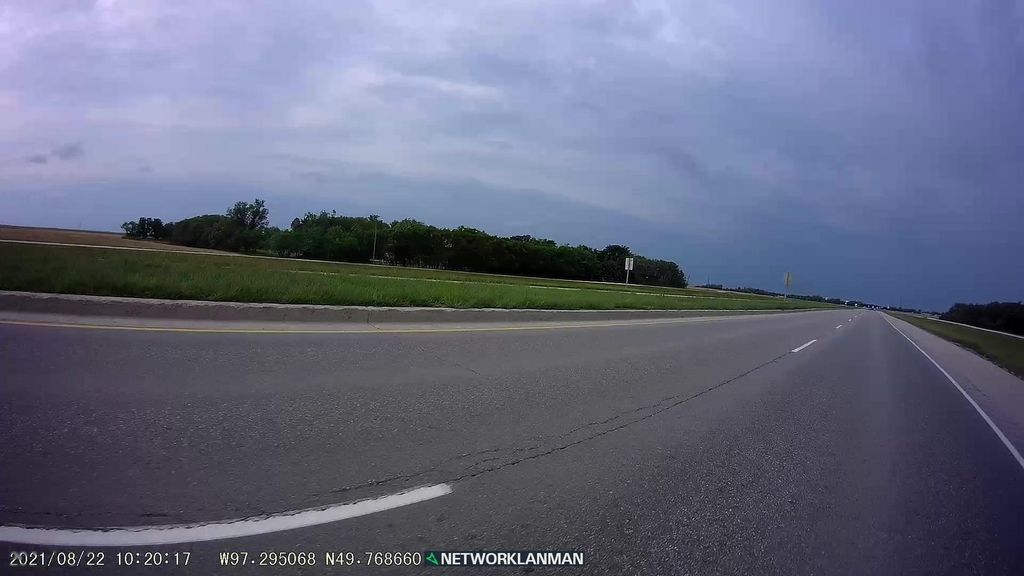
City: winnipeg